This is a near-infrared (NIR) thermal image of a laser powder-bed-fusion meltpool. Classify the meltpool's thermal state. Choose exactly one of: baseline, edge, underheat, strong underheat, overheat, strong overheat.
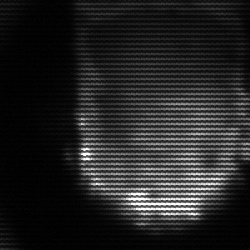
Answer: baseline